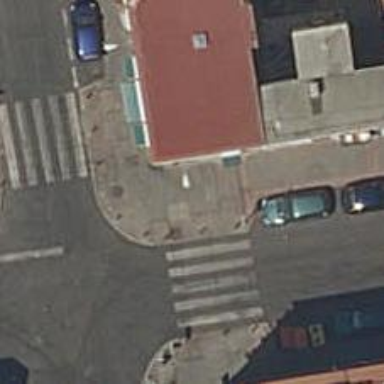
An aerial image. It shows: Footway with zebra crossing.